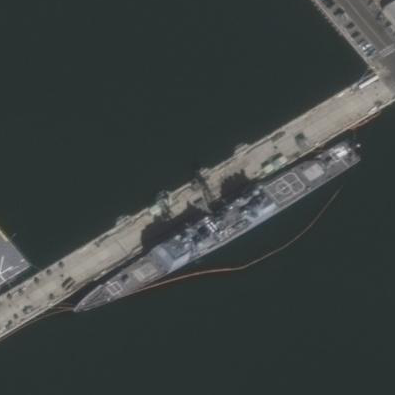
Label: Ticonderoga-class_cruiser